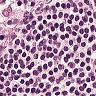
Metastatic tissue present: no